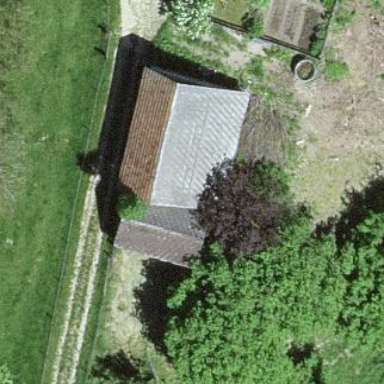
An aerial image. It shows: Rural barn.